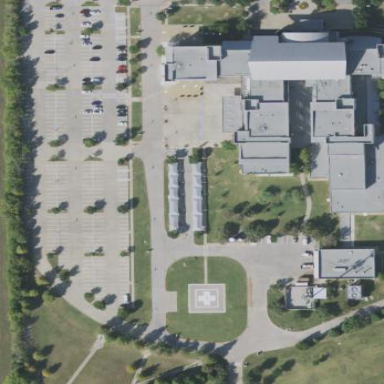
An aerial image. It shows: Hospital building.